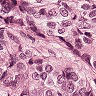
Metastatic tissue present: yes